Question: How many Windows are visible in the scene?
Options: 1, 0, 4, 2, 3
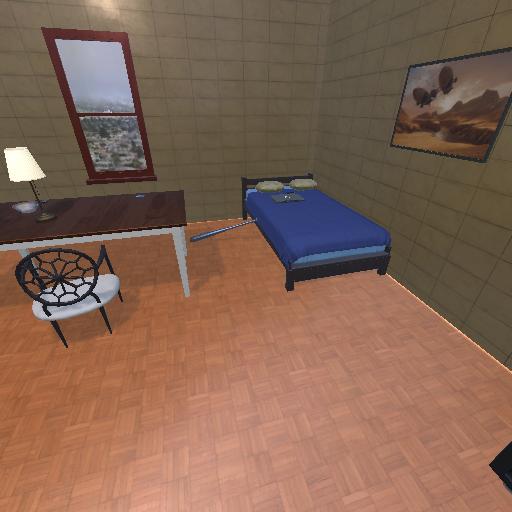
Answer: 1